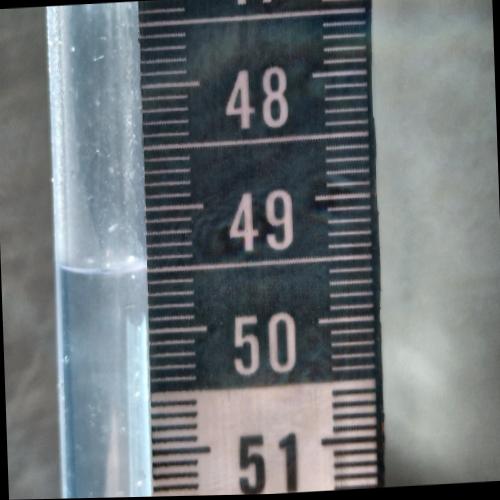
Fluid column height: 49.5 cm